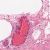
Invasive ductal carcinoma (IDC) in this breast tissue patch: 0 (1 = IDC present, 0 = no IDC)